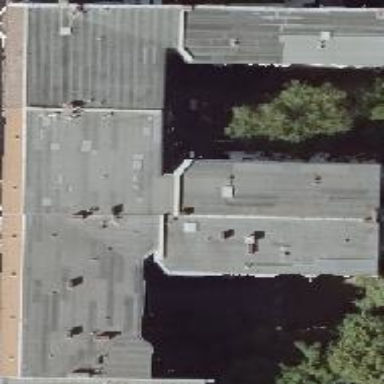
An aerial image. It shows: Building consisting of apartments with double saltbox roof shape.